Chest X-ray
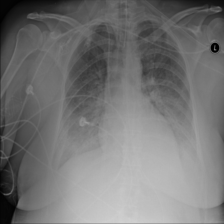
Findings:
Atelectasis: negative
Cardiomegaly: negative
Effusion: positive
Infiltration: positive
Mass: negative
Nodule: negative
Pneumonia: negative
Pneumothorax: negative
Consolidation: negative
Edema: negative
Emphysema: negative
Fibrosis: negative
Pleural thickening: negative
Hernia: negative